Field crop: tomato
Growth stage: 2
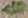
Species: solanum